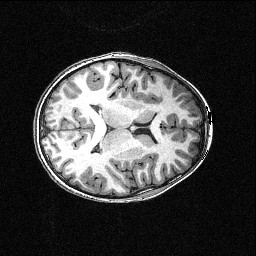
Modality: T1w
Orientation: axial
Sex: male